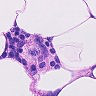
Metastatic tissue present: no